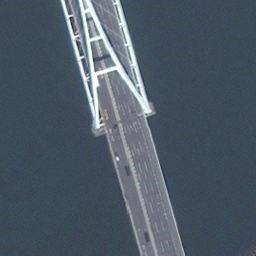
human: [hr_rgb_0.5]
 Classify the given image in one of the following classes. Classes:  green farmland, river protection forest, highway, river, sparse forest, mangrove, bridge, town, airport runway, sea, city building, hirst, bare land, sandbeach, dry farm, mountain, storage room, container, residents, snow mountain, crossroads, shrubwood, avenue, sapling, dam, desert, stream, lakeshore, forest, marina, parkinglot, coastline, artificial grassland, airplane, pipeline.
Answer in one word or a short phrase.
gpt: bridge